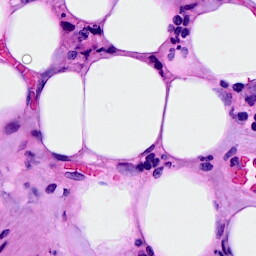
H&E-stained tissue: Breast